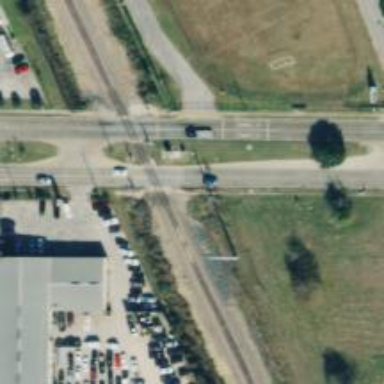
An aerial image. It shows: Level crossing with lights and saltire markings.